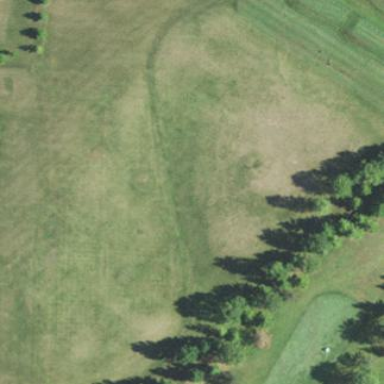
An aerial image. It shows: Driving range for golf practice.